Question: Calculate the area of the minimum circumscribed circle of all polygons in the graph, and keep the result as an integer
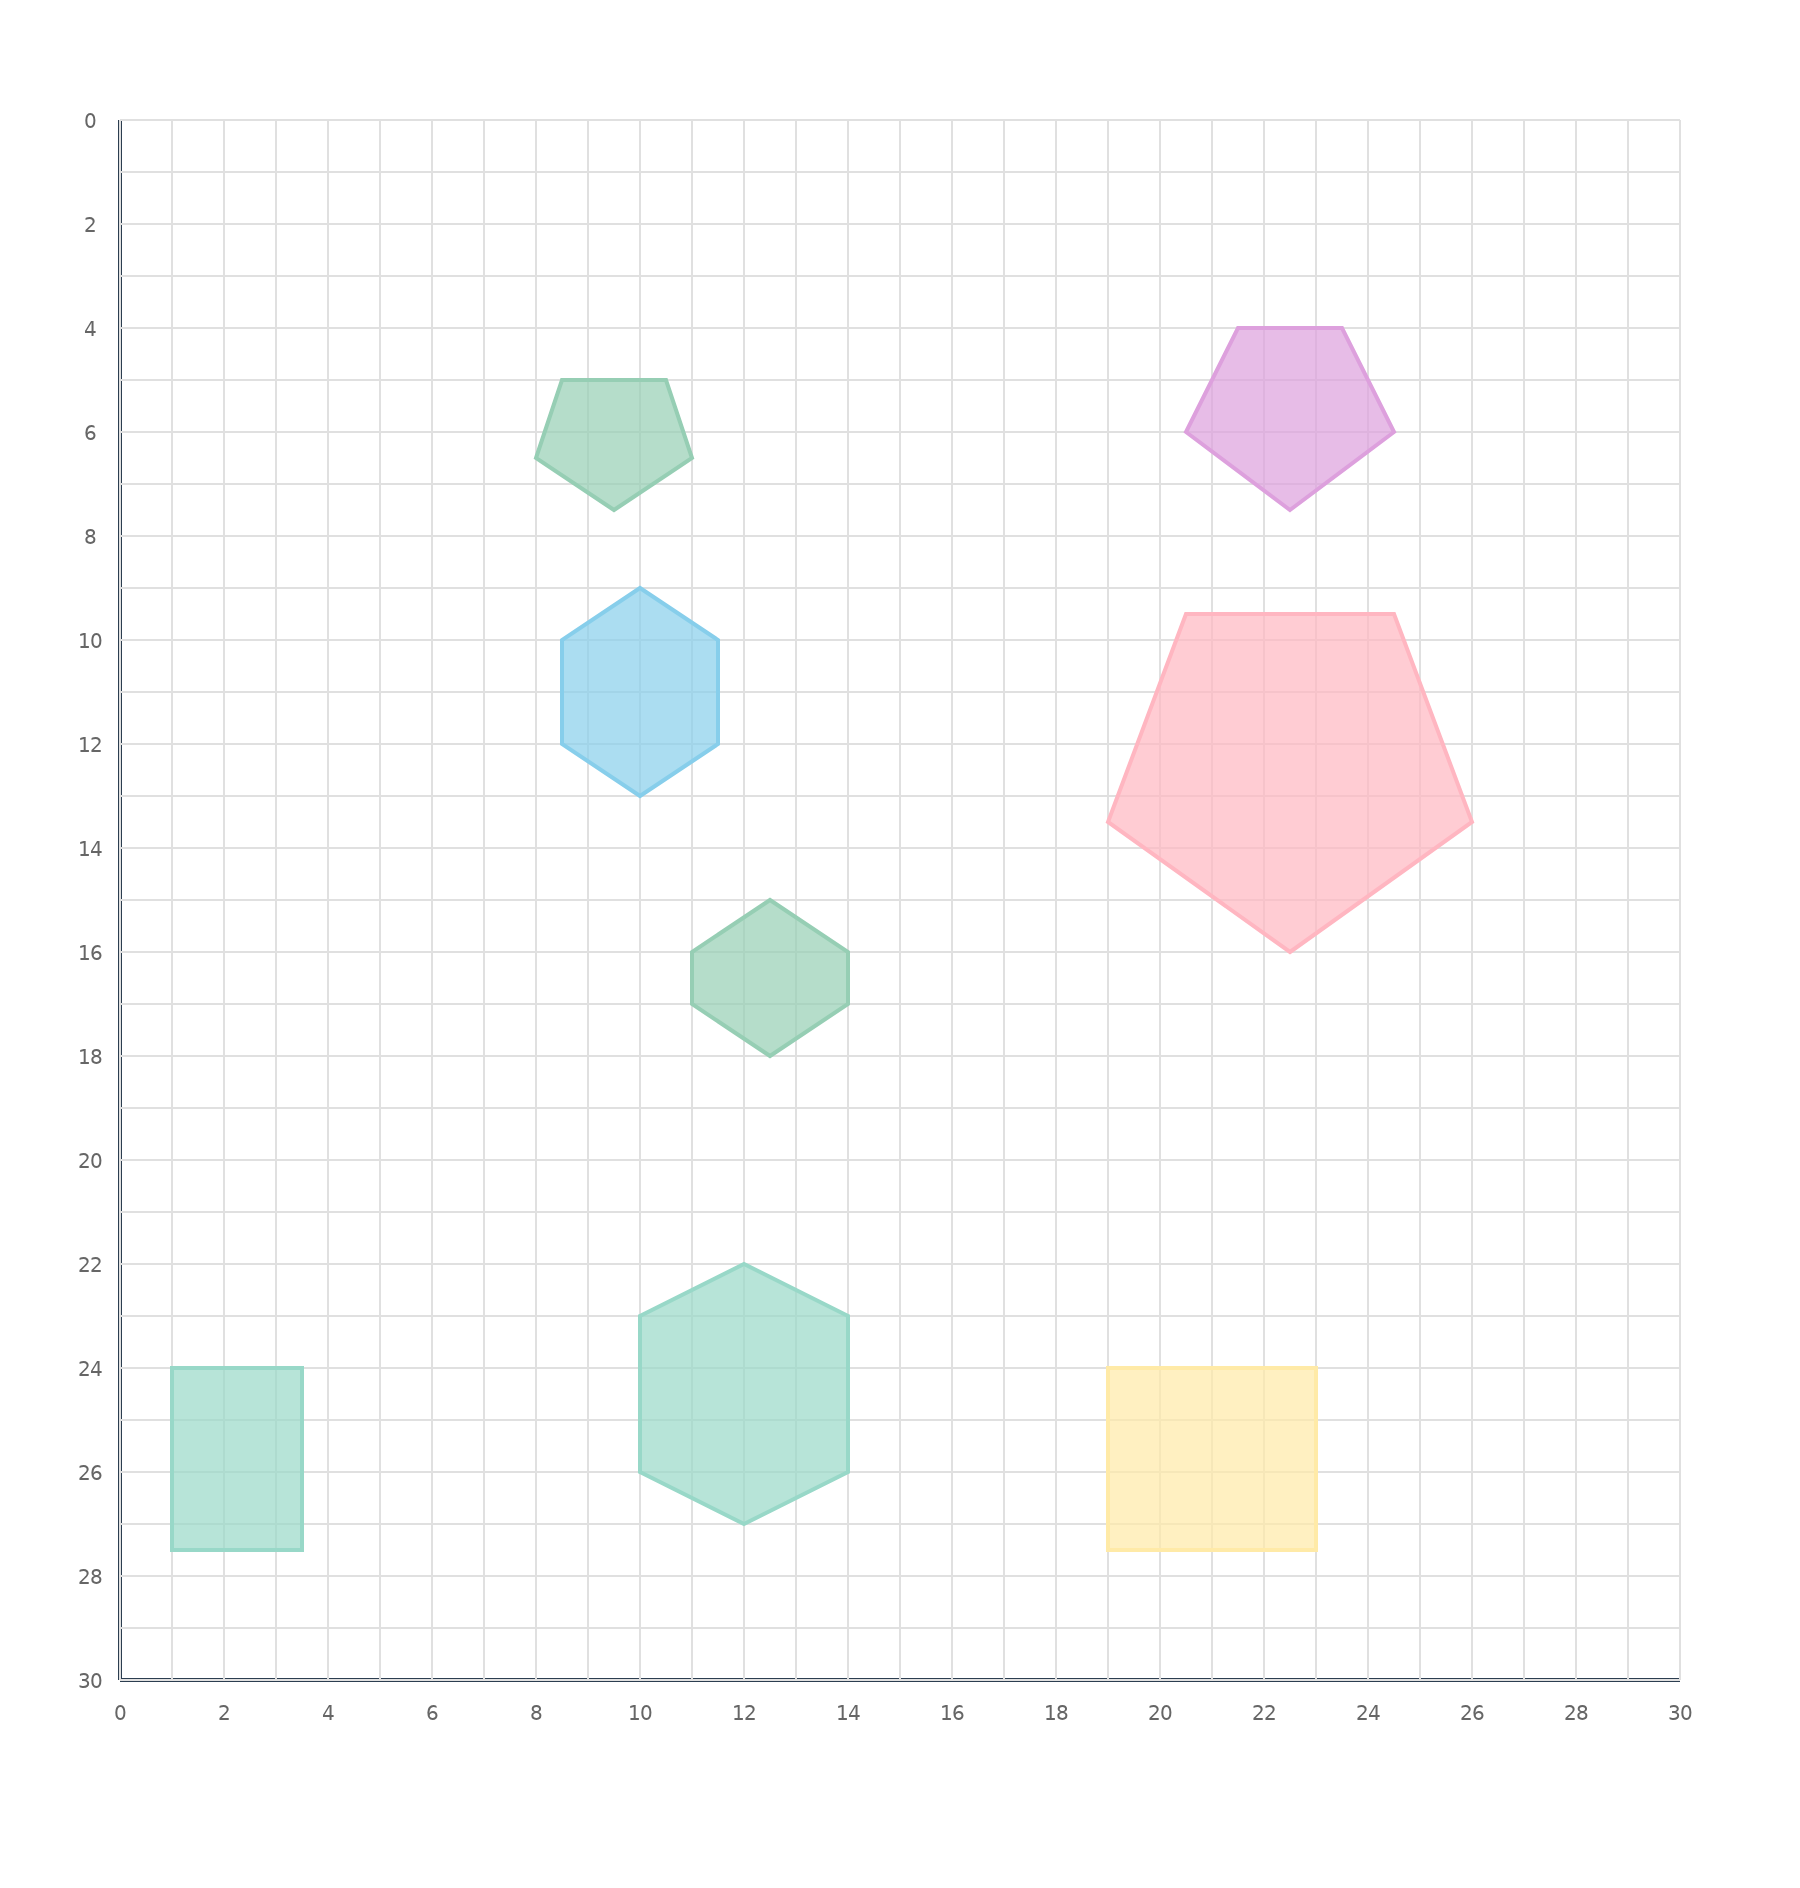
Answer: 831